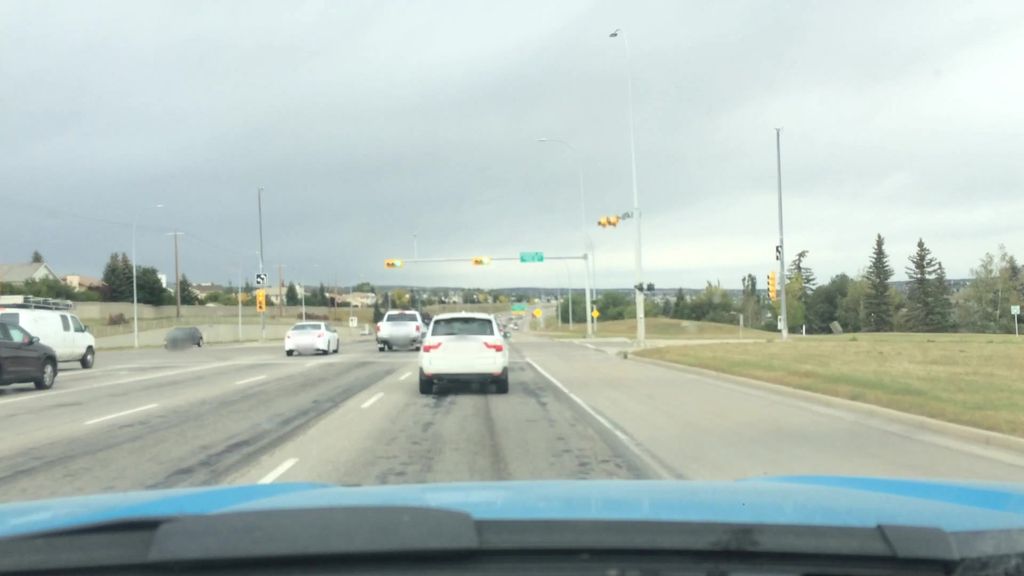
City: calgary